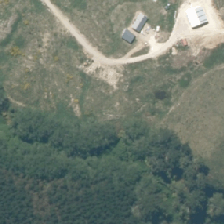
Land cover: harvested_forest